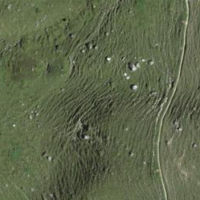
EUNIS habitat code: 23
Species observed at this site:
Geum montanum